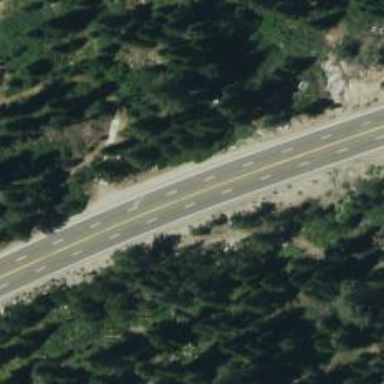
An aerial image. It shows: Asphalt road designated as trunk highway.